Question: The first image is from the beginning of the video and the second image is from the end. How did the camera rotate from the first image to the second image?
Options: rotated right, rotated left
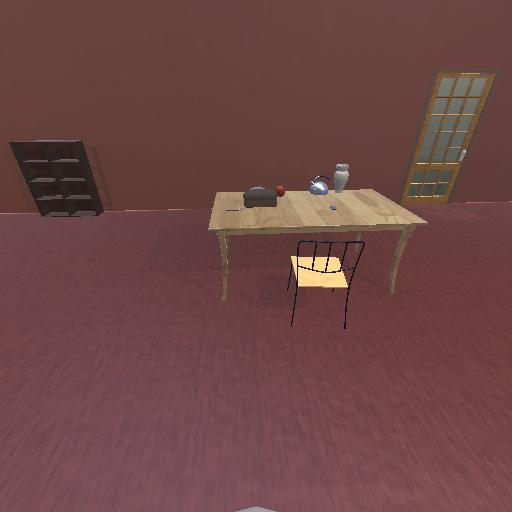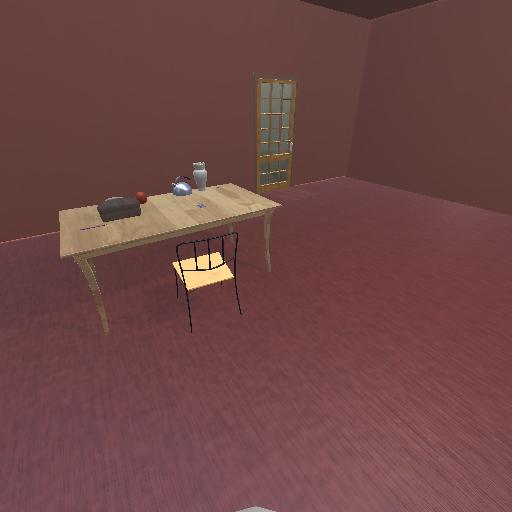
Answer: rotated right